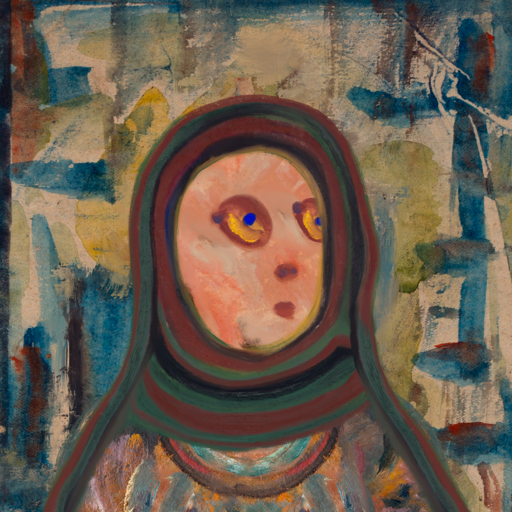
Background: Orphan, Head And Neck Side: Roy_Bahadur, Face Side: Mother_And_Son_Son, Bust: Boggyland, Hair Side: Blank, Head Accessory: After_Raid_Scarf, Second Necklace: Blank, Necklace: Blank, Baby: Blank